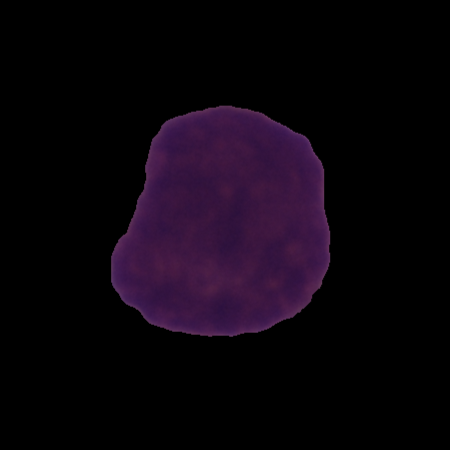
Label: cancer